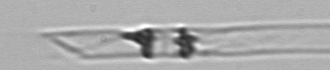
Label: Rhizosolenia